This is a demodulated (Hilbert-envelope) spectrum computed from a bearing vibration snapshot; the dashed markers indicate where each bearing fault type would appear (BPFO, BPFI, BSF, FTF). Classify the bearing condition as one of: normal, inner_race, outer_race, ball.
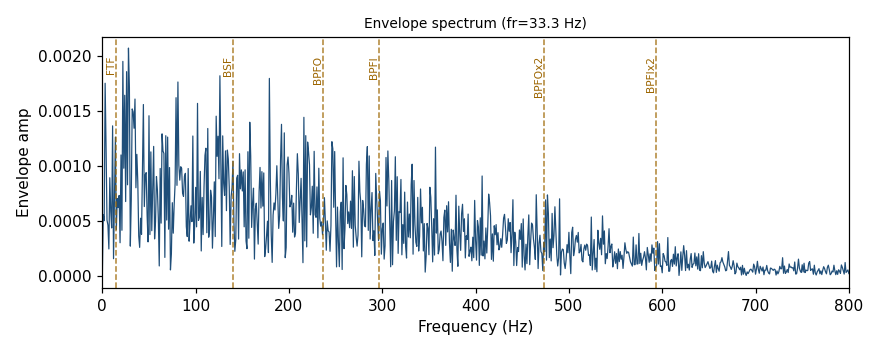
Answer: normal